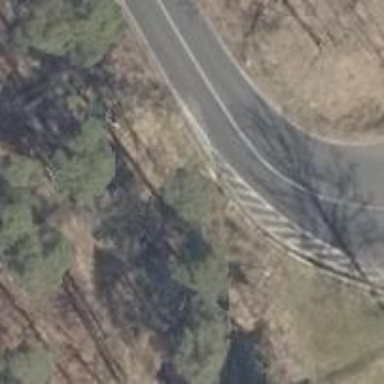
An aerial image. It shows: Secondary road with asphalt surface.